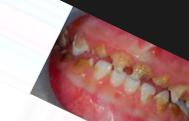
Condition: Caries